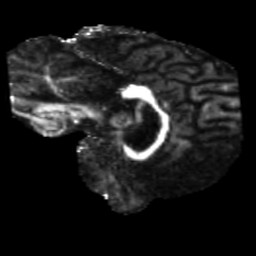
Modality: FA
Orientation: sagittal
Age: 39
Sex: male
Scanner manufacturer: siemens
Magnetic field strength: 3 T
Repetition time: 5.25 s
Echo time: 0.08 s